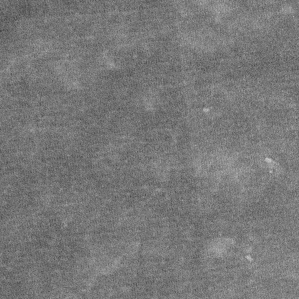
Label: frost